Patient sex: M
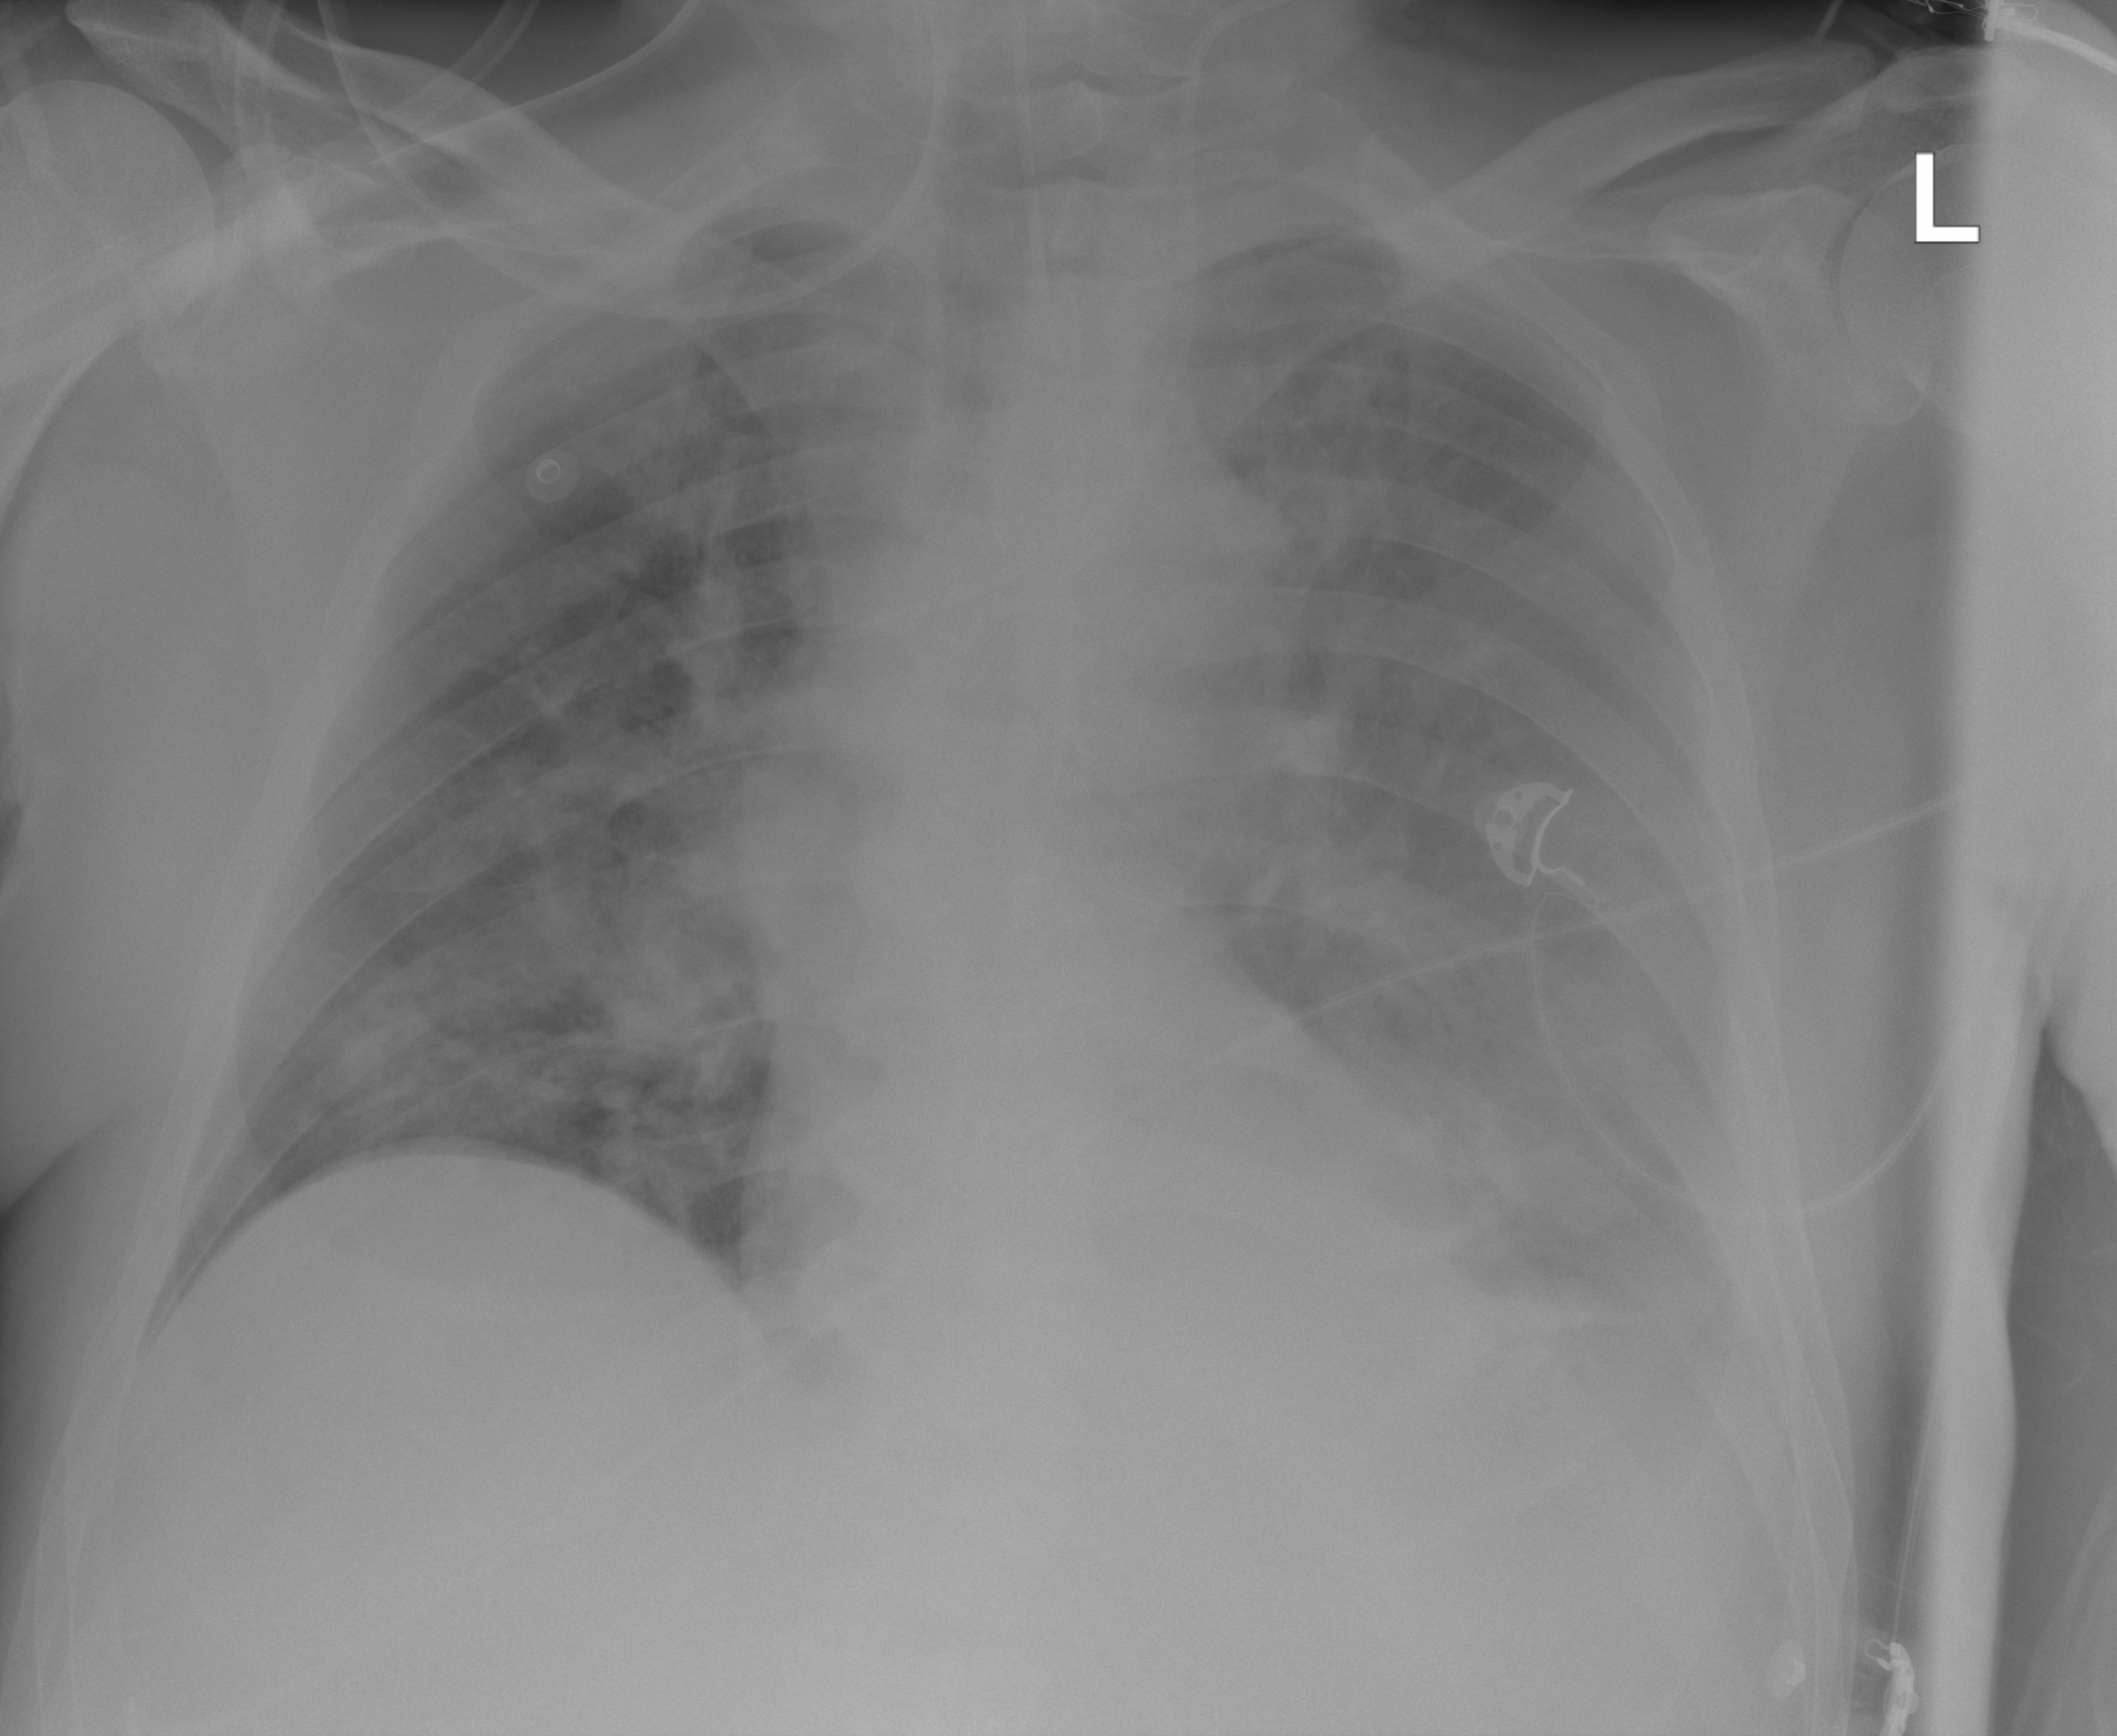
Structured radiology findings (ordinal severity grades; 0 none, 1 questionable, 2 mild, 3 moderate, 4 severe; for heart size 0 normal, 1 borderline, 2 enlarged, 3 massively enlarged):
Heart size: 1
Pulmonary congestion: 2
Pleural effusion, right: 0
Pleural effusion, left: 2
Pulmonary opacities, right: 2
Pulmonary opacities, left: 2
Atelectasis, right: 2
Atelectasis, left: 3